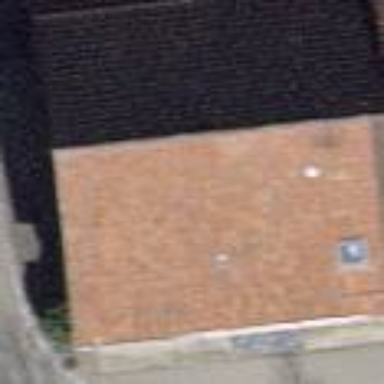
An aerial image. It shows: Building with tile roof.